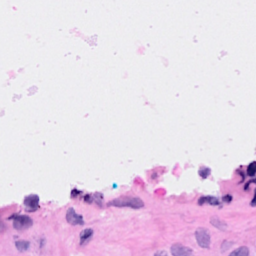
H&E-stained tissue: Breast